Question: I am having a rectangle that is used within a 'QGraphicsItem'. Item is added to a scene and it has a pre-defined transformation, so that it maps the rectangle correctly. It was so far so good:
'''
QRectF rect;
QTransform transform;
QGraphicsPolygonItem box;
box.setTransform(transform);
box.setPolygon(rect);
qDebug() << rect;
qDebug() << transform;
qDebug() << transform.map(rect.topLeft());
qDebug() << transform.map(rect.topRight());
qDebug() << transform.map(rect.bottomRight());
qDebug() << transform.map(rect.bottomLeft());
qDebug() << transform.map(rect);
qDebug() << box.polygon();
qDebug() << box.scenePos();
'''
outputs:
'''
QRectF(34.2629,5.75334 40.4797x55.5691)
QTransform(type=TxProject, 11=8.39145 12=3.651e-16 13=-3.79358e-18 21=-11.232 22=1.24517 23=-0.<PHONE> 31=731.81 32=58.3479 33=0.684533)
QPointF(1478.33, 101.443)
QPointF(2004.32, 101.443)
QPointF(2466.86, 495.792)
QPointF(1216.62, 495.792)
QPolygonF(QPointF(1478.33, 101.443) QPointF(2004.32, 101.443) QPointF(2466.86, 495.792) QPointF(1216.62, 495.792) QPointF(1478.33, 101.443) )
QPolygonF(QPointF(34.2629, 5.75334) QPointF(74.7427, 5.75334) QPointF(74.7427, 61.3225) QPointF(34.2629, 61.3225) QPointF(34.2629, 5.75334) )
QPointF(1069.06, 85.2375)
'''
as expected; everything works fine; both vertices and the item itself are transformed right, that I can check all with 'map' function. This worked fine for at least 40 different transforms.
However, for just another transformation matrix I encountered this interesting result:
'''
QRectF(29.8193,9.86656 29.6347x43.7413)
QTransform(type=TxProject, 11=-4.51027 12=2.57144e-16 13=-1.00432e-19 21=7.88867 22=0.184078 23=0.<PHONE> 31=-511.257 32=-69.1552 33=-0.353853)
QPointF(1784.23, 211.56)
QPointF(2204.16, 211.56)
QPointF(2218.99, 369.009)
QPointF(1387.07, 369.009)
QPolygonF(QPointF(0, 0) )
QPolygonF(QPointF(29.8193, 9.86656) QPointF(59.454, 9.86656) QPointF(59.454, 53.6079) QPointF(29.8193, 53.6079) QPointF(29.8193, 9.86656) )
QPointF(1444.83, 195.435)
'''
I thought this must be a bug in the framework, as it transforms a point fine but it just couldn't transform the items (I am also having lots of ellipses, rects couldn't be transformed). But when I try to reproduce I couldn't; it happens only with this matrix.
Since 'map()' doesnt work, 'item.setTransform()' - which I suppose using 'map()' internally - also doesnt. Item does not show up on the scene.
For a clear vision I attached the second matrix (transposed) here.
What am I doing wrong here ? Precision bug ? 32-bit issues ?
EDIT: digging down the <URL>, seems like 'map' uses different approach for different types like 'QPointF', 'QLineF', etc.
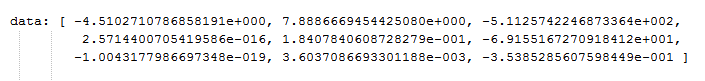
Answer: Digging down the <URL>, it seems like negative w value is not supported for transformations, and this is the problem I am facing with, since 'w = m13.px + m23.py + m33' is negative for the 2nd matrix.
Multiplying the matrix with -1 fixed the bug.
Qt docs should really mention about this.